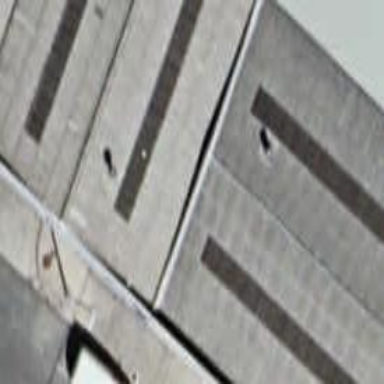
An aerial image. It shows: Warehouse building.